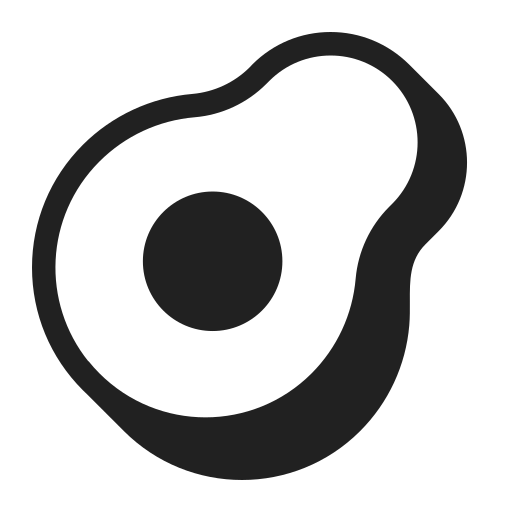
avocado high contrast